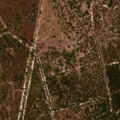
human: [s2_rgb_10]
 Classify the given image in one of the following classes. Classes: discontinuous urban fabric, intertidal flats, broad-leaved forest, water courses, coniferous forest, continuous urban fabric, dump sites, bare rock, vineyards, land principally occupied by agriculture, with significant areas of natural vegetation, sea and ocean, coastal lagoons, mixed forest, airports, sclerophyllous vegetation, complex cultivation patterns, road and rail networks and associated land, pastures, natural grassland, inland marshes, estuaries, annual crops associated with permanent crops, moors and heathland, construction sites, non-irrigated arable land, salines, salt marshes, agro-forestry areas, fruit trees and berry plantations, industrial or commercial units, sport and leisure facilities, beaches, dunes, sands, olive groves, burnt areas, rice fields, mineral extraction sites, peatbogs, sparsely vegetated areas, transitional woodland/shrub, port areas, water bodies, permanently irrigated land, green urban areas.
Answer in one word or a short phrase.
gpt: agro-forestry areas, broad-leaved forest, coniferous forest, mixed forest